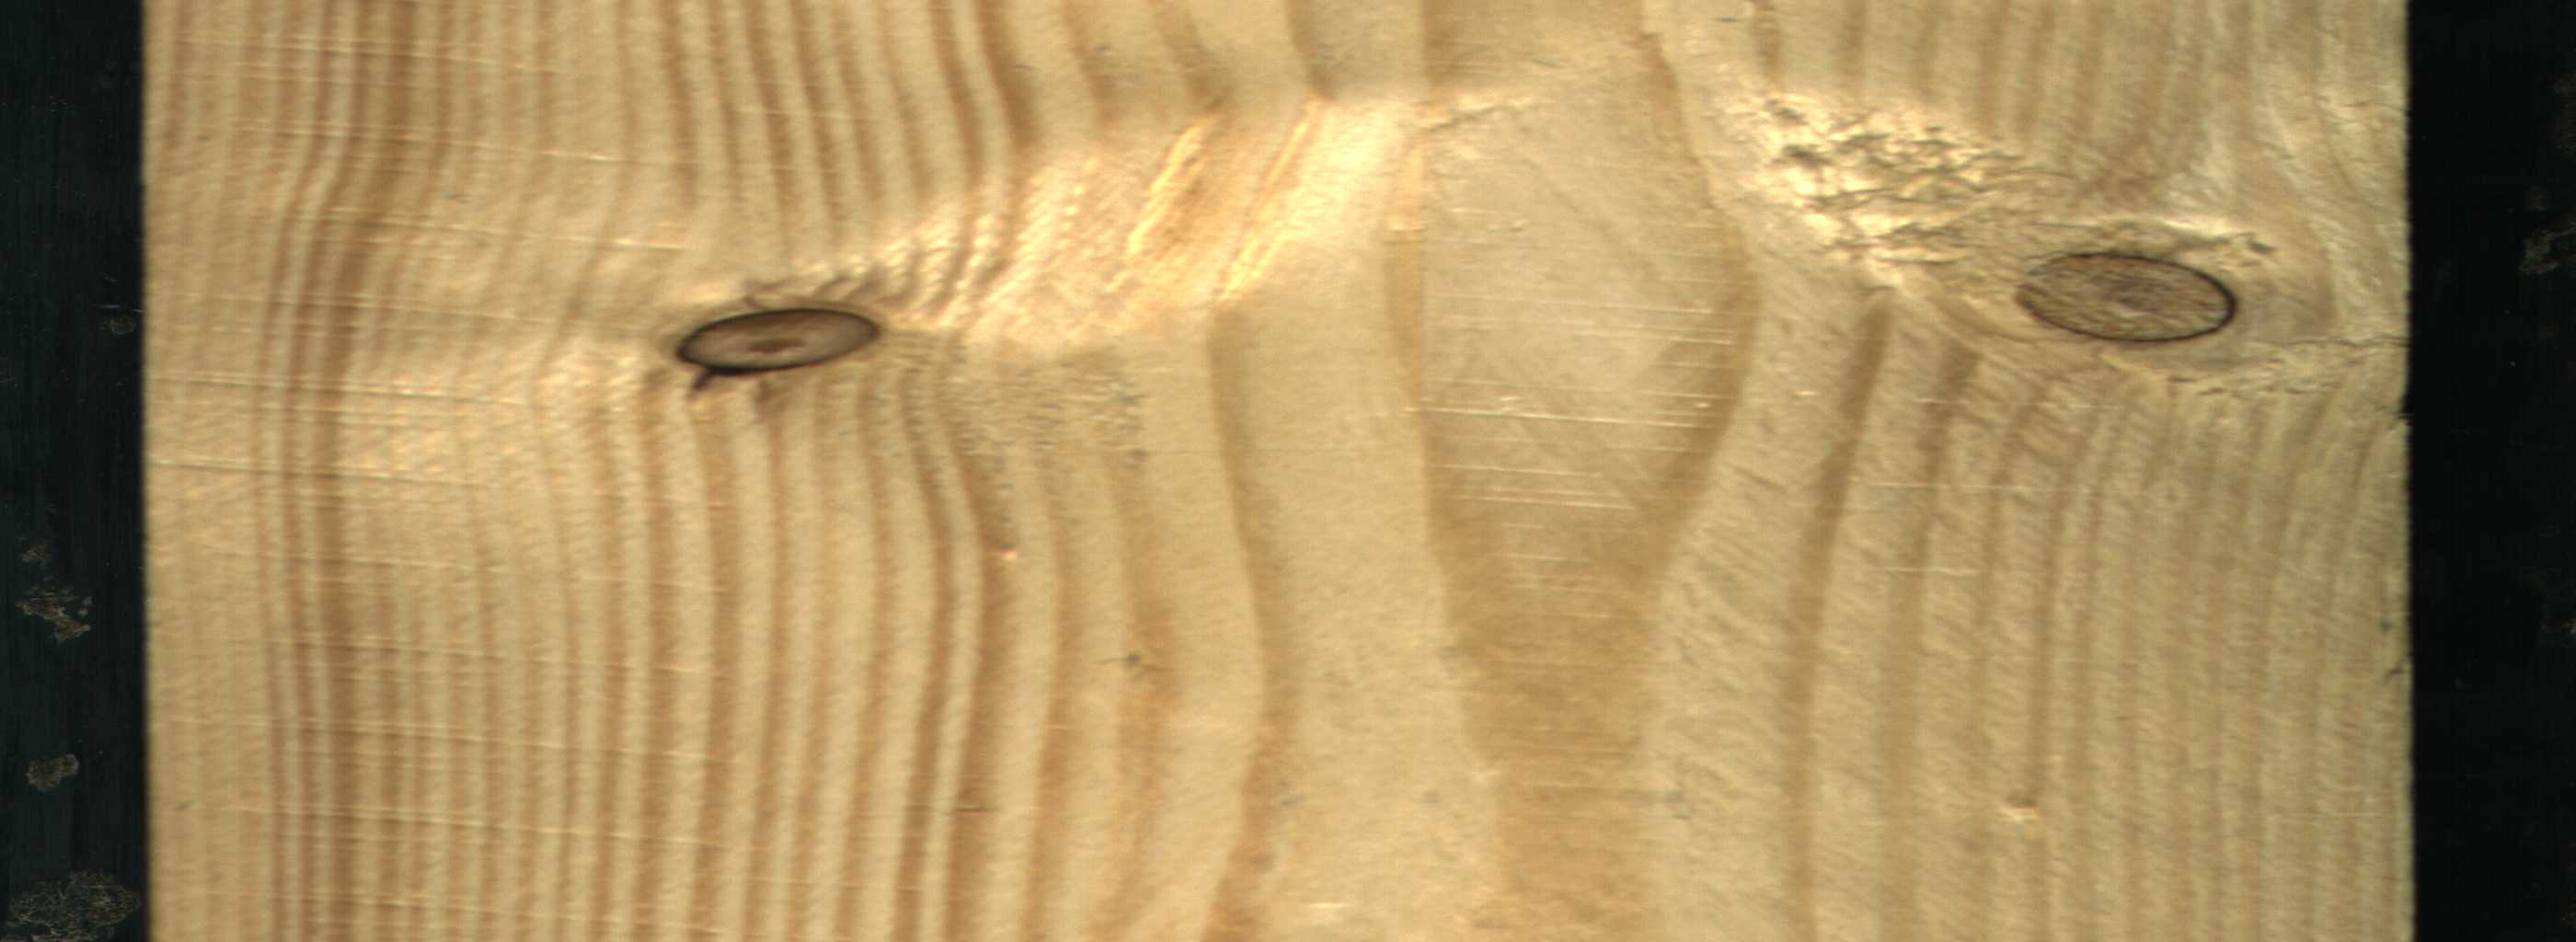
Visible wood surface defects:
Dead_Knot
Dead_Knot